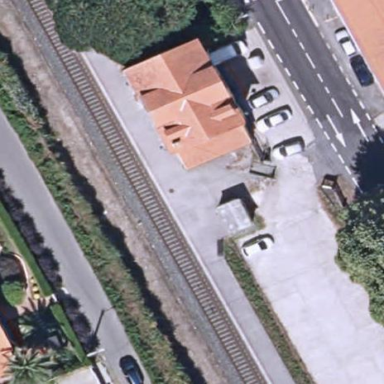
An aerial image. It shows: Platform for public transport at railway station.